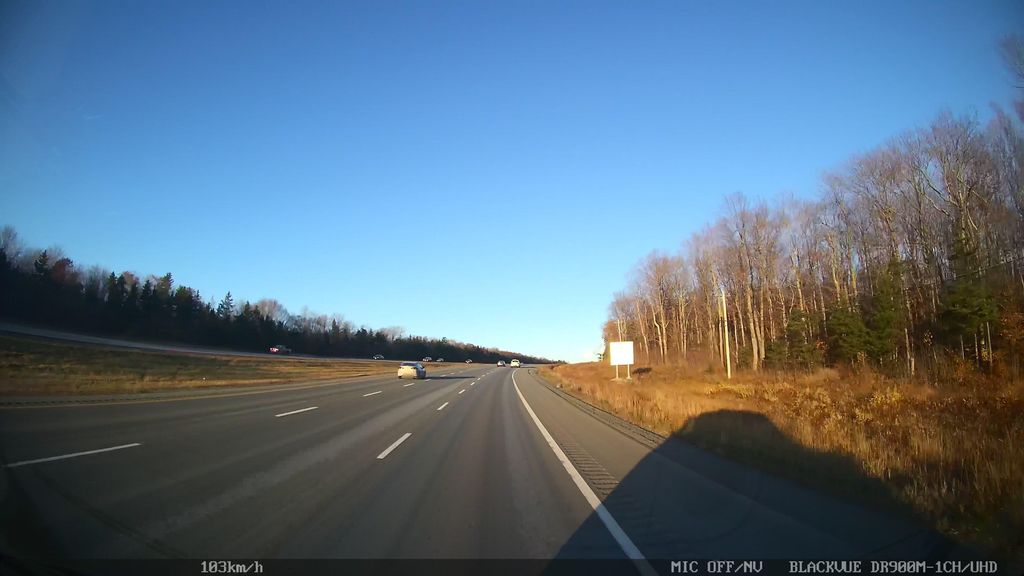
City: halifax